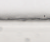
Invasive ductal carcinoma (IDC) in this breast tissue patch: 0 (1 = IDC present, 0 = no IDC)